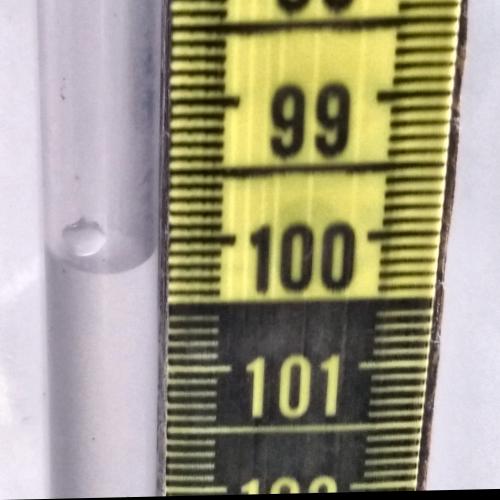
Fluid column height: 100.2 cm